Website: home-depot
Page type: cart
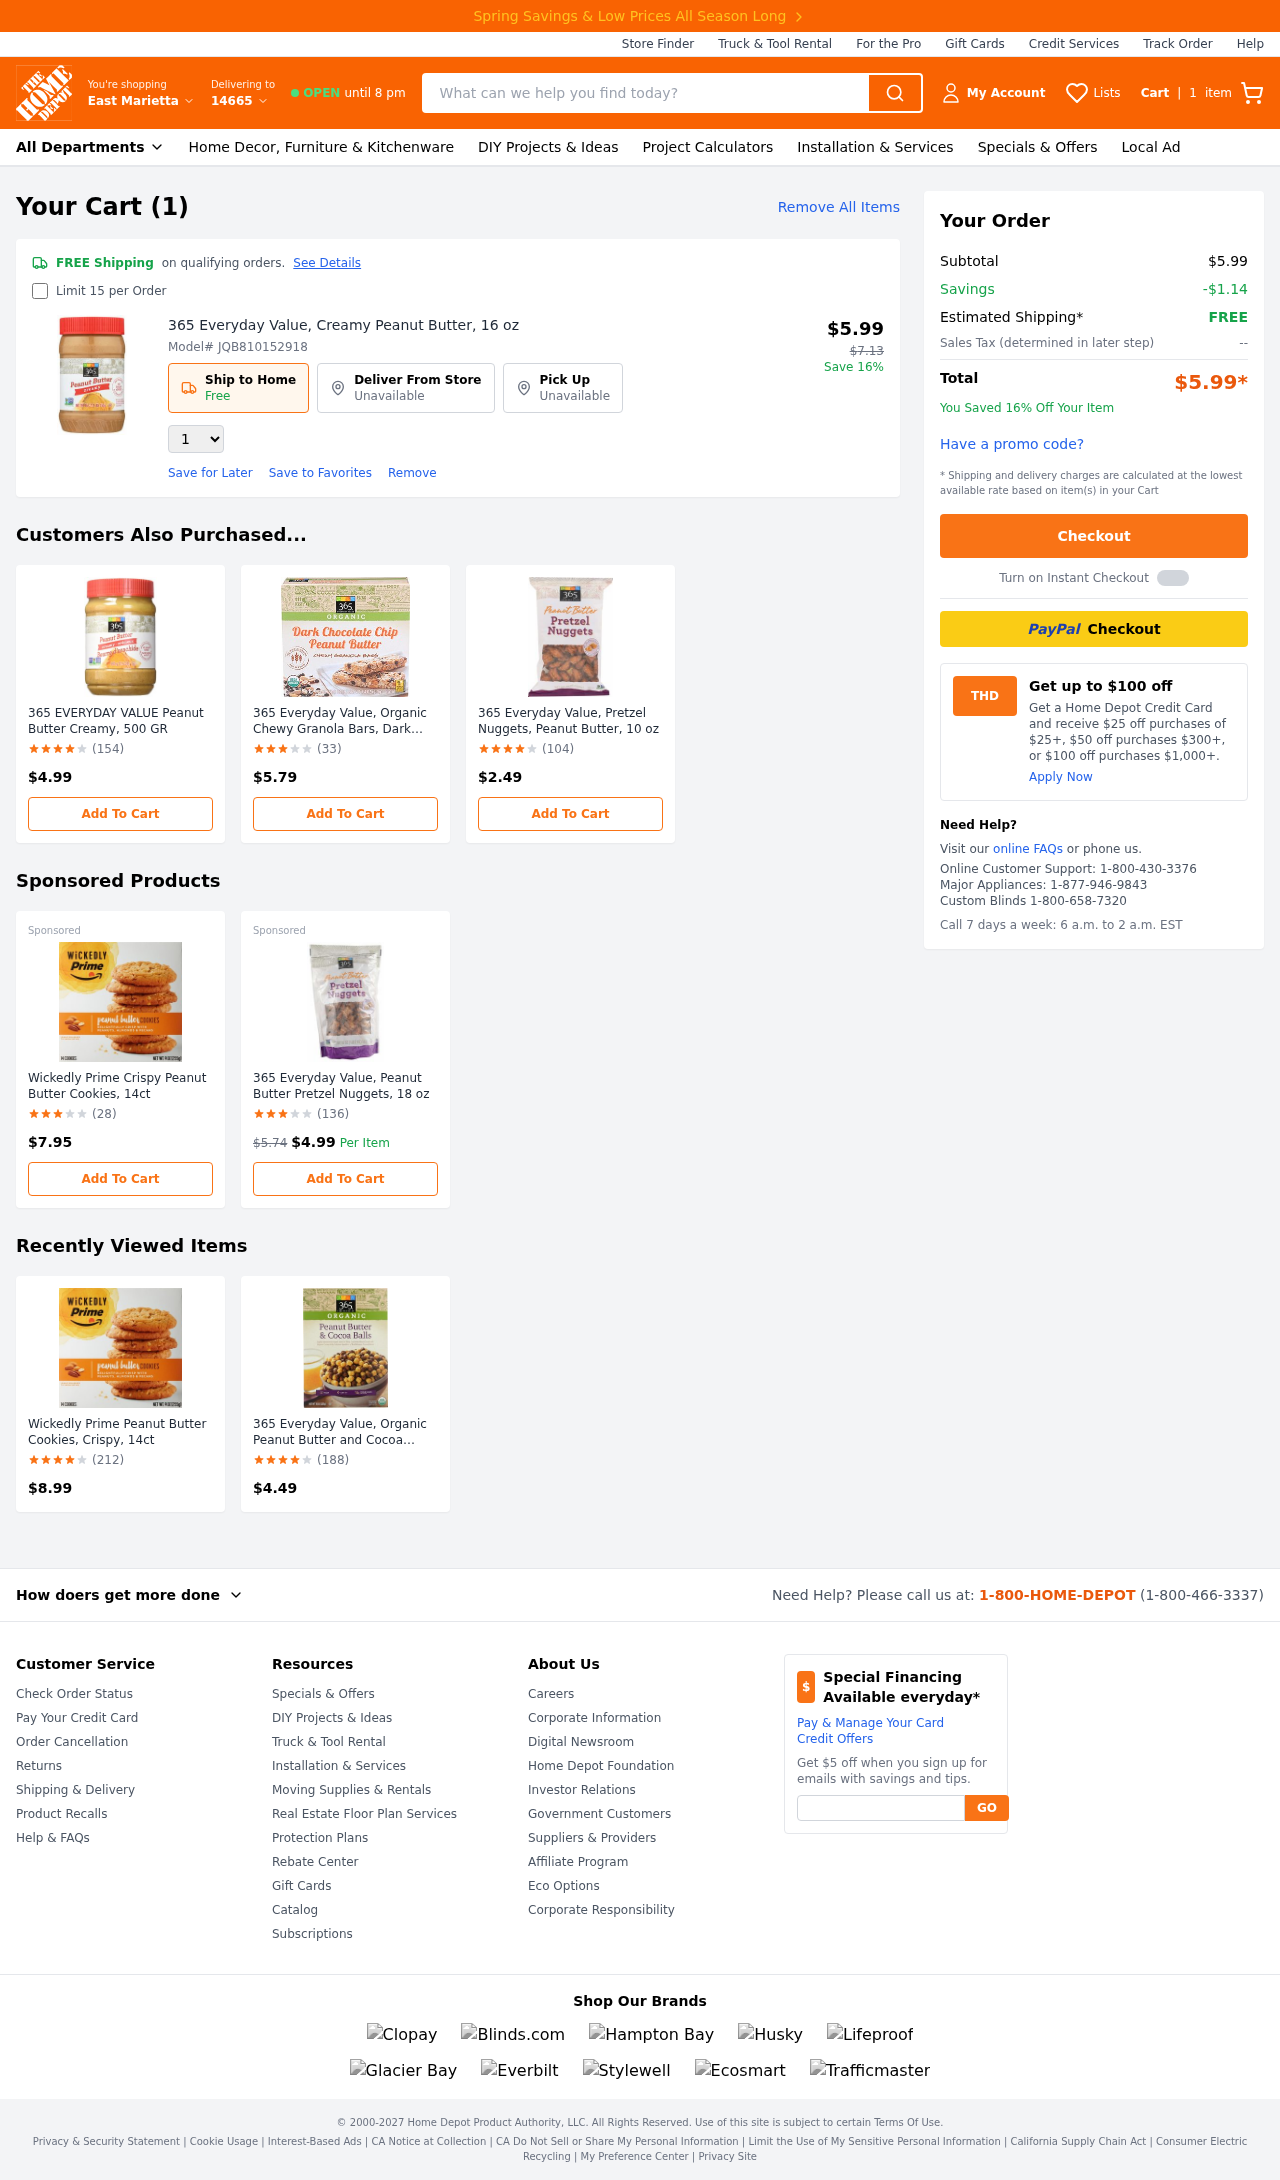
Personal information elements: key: PII_POSTCODE
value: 14665
Product elements: key: PRODUCT1_NAME
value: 365 Everyday Value, Creamy Peanut Butter, 16 oz
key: PRODUCT1_PRICE
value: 5.99
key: PRODUCT1_QUANTITY
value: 1
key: PRODUCT2_NAME
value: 365 EVERYDAY VALUE Peanut Butter Creamy, 500 GR
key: PRODUCT2_NUM_RATINGS
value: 154
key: PRODUCT2_PRICE
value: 4.99
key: PRODUCT2_RATING
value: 4.2
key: PRODUCT3_NAME
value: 365 Everyday Value, Organic Chewy Granola Bars, Dark Chocolate Chip Peanut Butter (6 - 1.23 bars), 7
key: PRODUCT3_NUM_RATINGS
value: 33
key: PRODUCT3_PRICE
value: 5.79
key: PRODUCT3_RATING
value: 3.3
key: PRODUCT4_NAME
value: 365 Everyday Value, Pretzel Nuggets, Peanut Butter, 10 oz
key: PRODUCT4_NUM_RATINGS
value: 104
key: PRODUCT4_PRICE
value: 2.49
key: PRODUCT4_RATING
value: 4.1
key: PRODUCT5_NAME
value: Wickedly Prime Crispy Peanut Butter Cookies, 14ct
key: PRODUCT5_NUM_RATINGS
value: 28
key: PRODUCT5_PRICE
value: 7.95
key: PRODUCT5_RATING
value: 3.7
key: PRODUCT6_NAME
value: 365 Everyday Value, Peanut Butter Pretzel Nuggets, 18 oz
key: PRODUCT6_NUM_RATINGS
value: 136
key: PRODUCT6_PRICE
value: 4.99
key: PRODUCT6_RATING
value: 3.3
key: PRODUCT7_NAME
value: Wickedly Prime Peanut Butter Cookies, Crispy, 14ct
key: PRODUCT7_NUM_RATINGS
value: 212
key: PRODUCT7_PRICE
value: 8.99
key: PRODUCT7_RATING
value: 4.2
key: PRODUCT8_NAME
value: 365 Everyday Value, Organic Peanut Butter and Cocoa Balls, 10 oz
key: PRODUCT8_NUM_RATINGS
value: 188
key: PRODUCT8_PRICE
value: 4.49
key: PRODUCT8_RATING
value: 4.2
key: PRODUCT1_ORIGINAL_PRICE
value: $7.13
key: PRODUCT6_ORIGINAL_PRICE
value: $5.74
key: PRODUCT_MODEL_NUMBER
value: JQB810152918
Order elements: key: ORDER_NUM_ITEMS
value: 1
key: ORDER_SUBTOTAL
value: $5.99
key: ORDER_SAVINGS
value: -$1.14
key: ORDER_TOTAL
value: $5.99*
Search elements: key: HEADER_SEARCH
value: What can we help you find today?